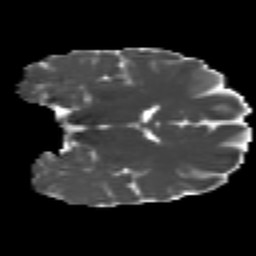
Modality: MD
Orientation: coronal
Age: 25
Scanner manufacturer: siemens
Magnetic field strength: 3 T
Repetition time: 4.52 s
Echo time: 0.084 s